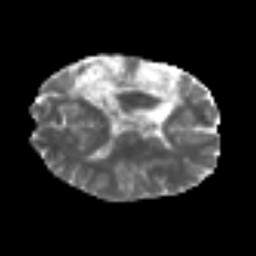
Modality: MD
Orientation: axial
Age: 39
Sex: female
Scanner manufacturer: siemens
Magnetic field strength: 3 T
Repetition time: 6.1 s
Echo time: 0.101 s